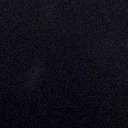
Screen state: off